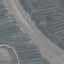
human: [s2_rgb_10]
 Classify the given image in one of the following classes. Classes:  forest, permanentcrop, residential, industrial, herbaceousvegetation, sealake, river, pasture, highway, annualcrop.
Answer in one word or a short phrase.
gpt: River